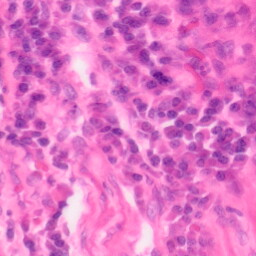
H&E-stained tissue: Colon